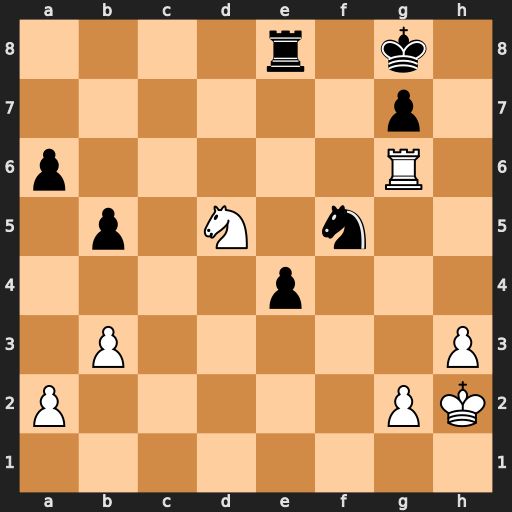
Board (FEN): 4r1k1/6p1/p5R1/1p1N1n2/4p3/1P5P/P5PK/8
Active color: w
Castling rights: -
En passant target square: -
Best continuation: Rg5 Kh7 Rxf5